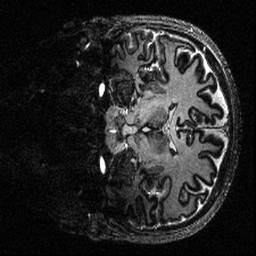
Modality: MP2RAGE
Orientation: coronal
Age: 29
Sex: female